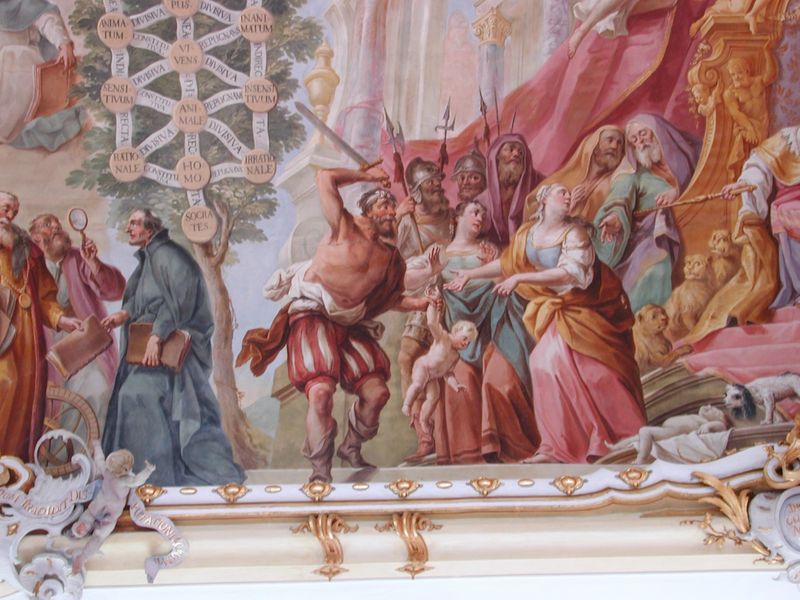
Titel: Deckenbilder in der Bibliothek von Bad Schussenried
Künstler: Franz Georg Hermann
Standort: Bad Schussenried, St. Magnus und Maria (EU - D - BW)
Schlagwörter: baum, mann, frauen, menschen, männer, weiss, hund, rot, malerei, gericht, rahmen, spiegel, gewand, gold, kind, rokoko, engel, schrift, stab, hosen, baby, treppe, lanze, soldaten, thron, buch, dom, babys, schwert, waffen, degen, löwen, krieger, mönch, hellebarde, lanzen, speere, fresko, lupe, latein, stammbaum, lebensbaum, spieße, renaicance, sephirot